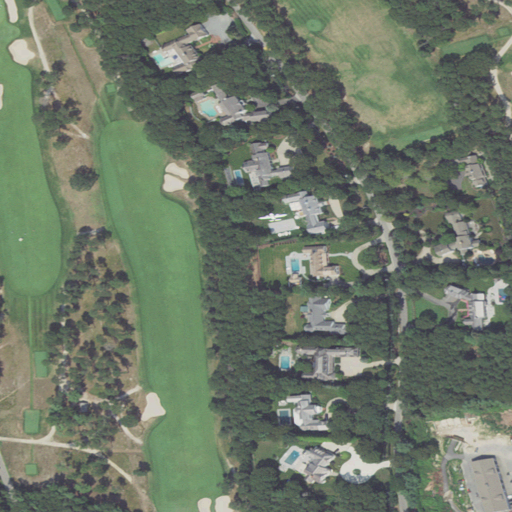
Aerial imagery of island in Massachusetts named Osterville Grand Island containing open development, low intensity development, medium intensity development, evergreen forest, mixed forest, high intensity development, and pasture